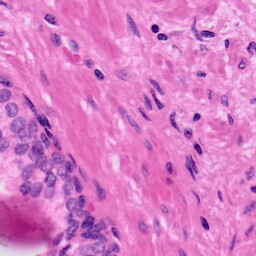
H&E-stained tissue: Prostate